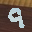
Label: 9